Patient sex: M
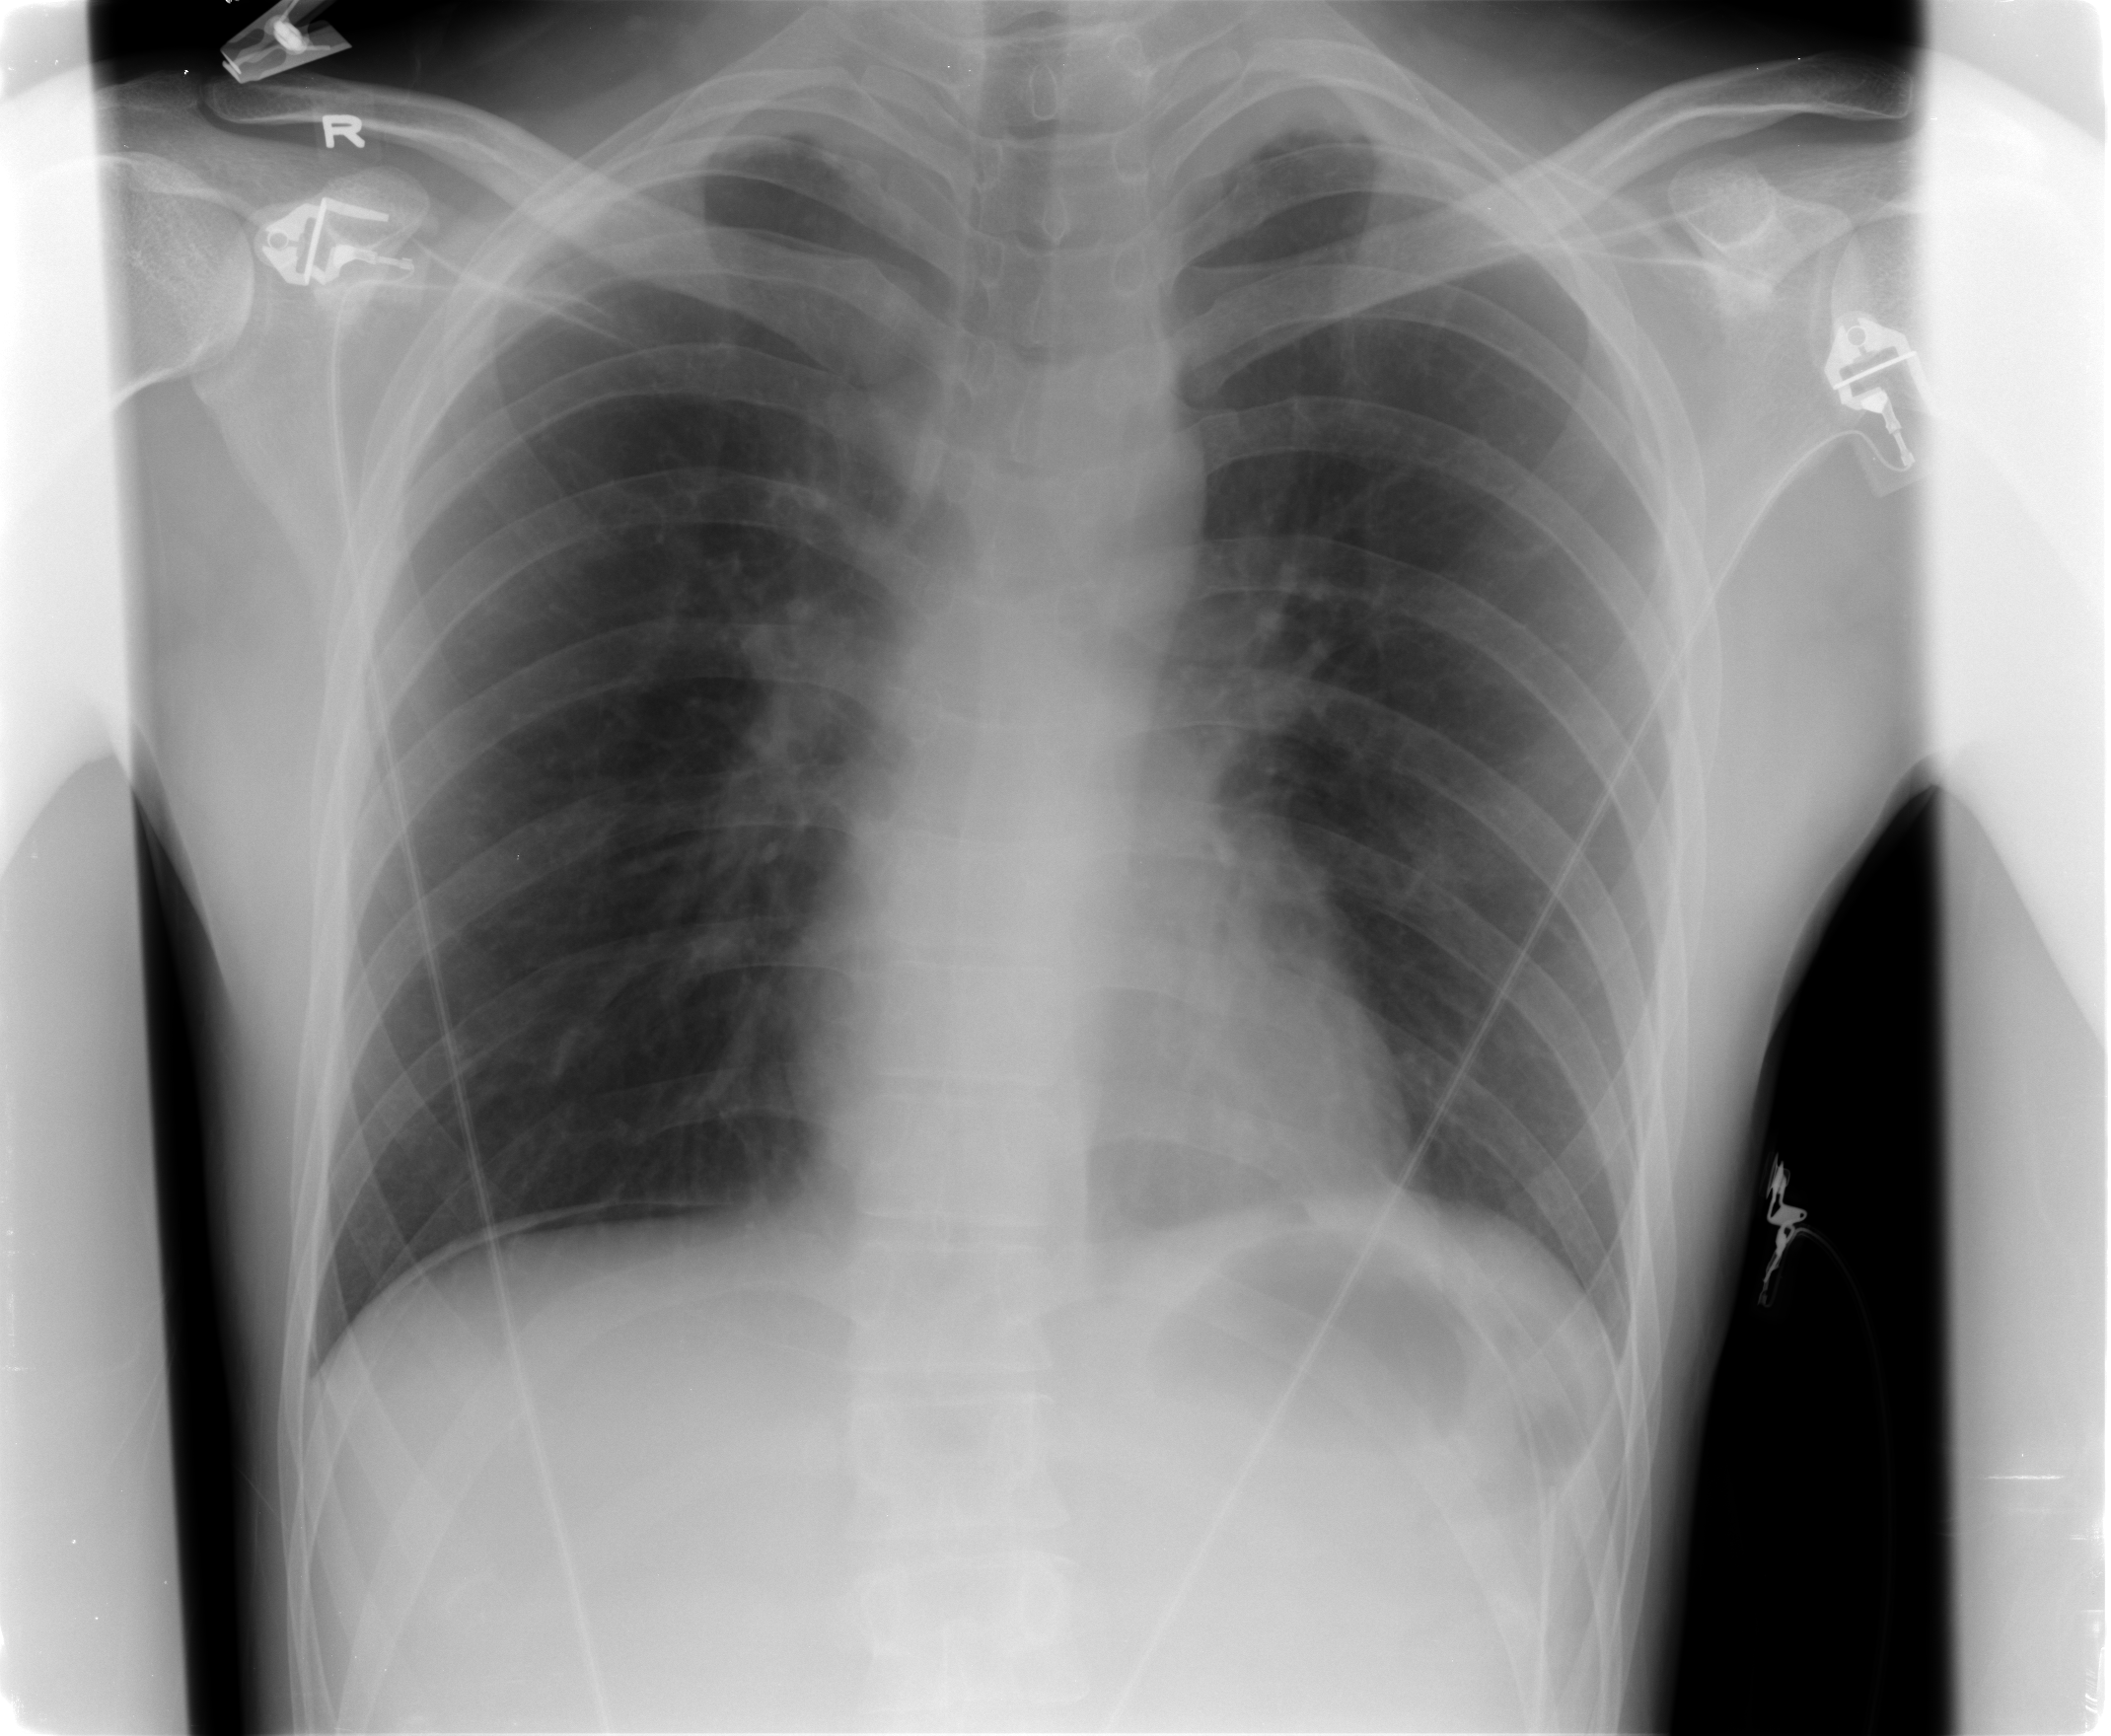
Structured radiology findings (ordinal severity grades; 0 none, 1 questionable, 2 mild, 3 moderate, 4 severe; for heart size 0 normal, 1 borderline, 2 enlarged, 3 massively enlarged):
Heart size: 0
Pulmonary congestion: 1
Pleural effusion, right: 0
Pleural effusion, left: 0
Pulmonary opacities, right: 0
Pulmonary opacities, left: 0
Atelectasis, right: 0
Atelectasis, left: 0